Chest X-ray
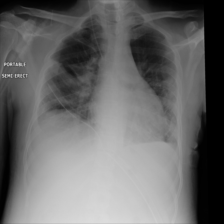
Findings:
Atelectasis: negative
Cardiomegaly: negative
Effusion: negative
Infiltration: positive
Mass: negative
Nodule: negative
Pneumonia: negative
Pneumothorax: positive
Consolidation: negative
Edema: negative
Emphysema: negative
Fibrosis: negative
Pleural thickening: negative
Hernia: negative